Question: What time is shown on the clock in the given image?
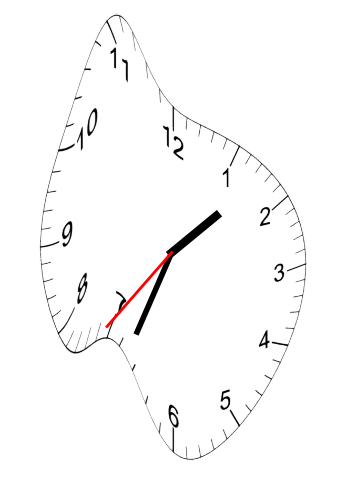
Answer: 01:33:36